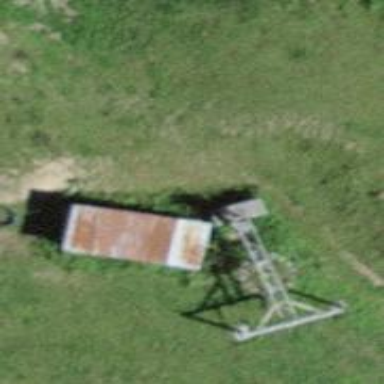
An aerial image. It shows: Pylon used for aerialway.